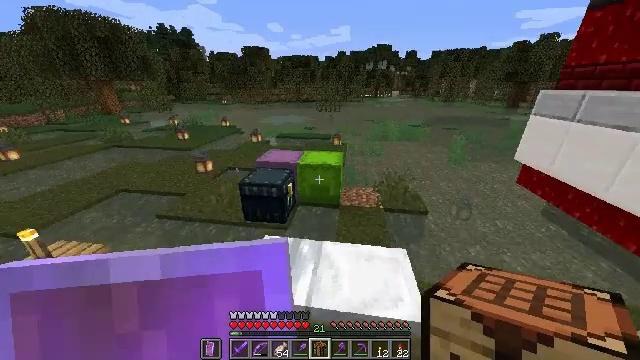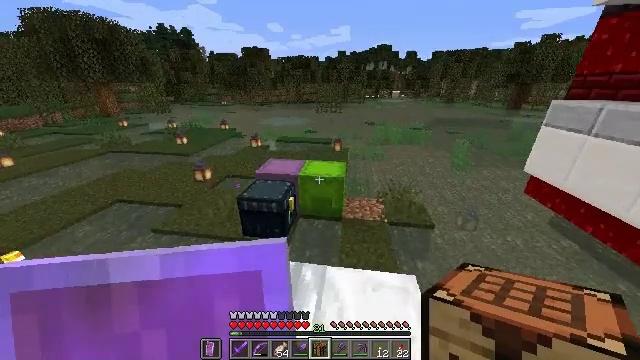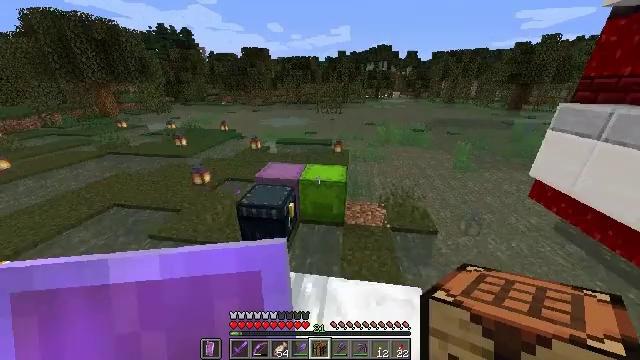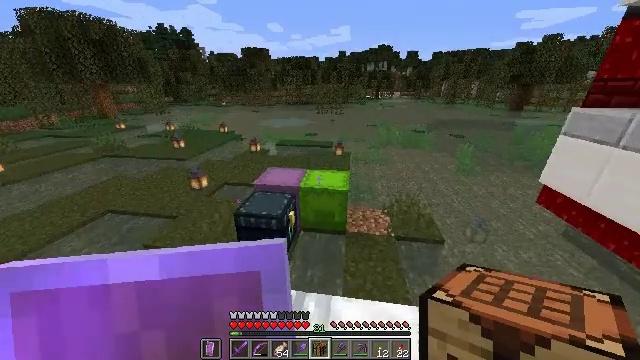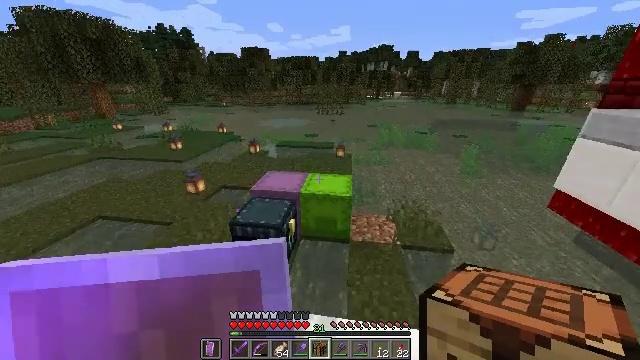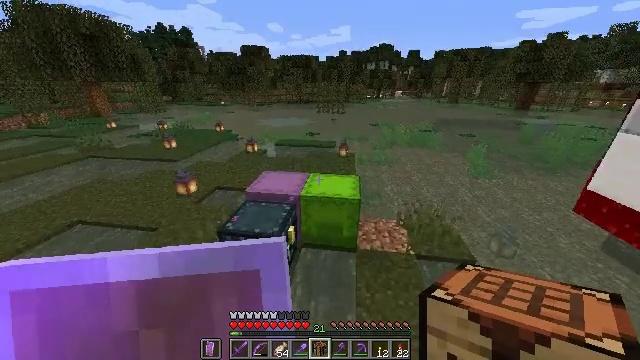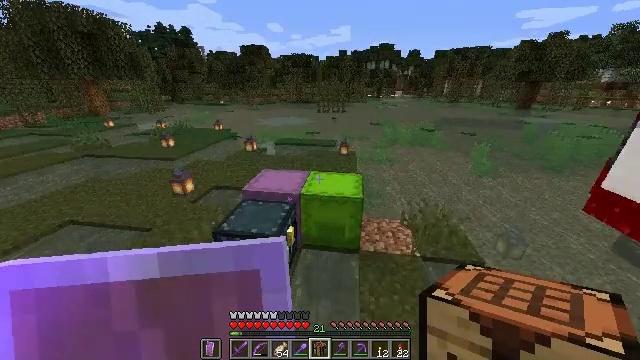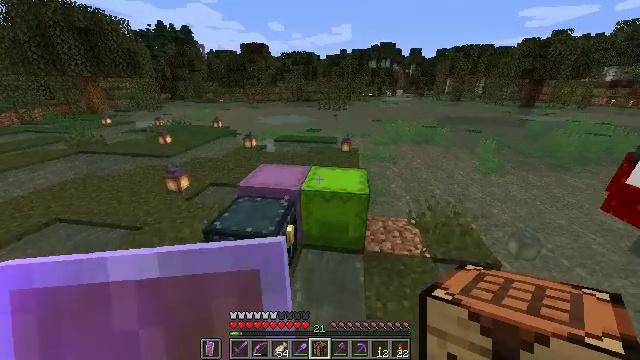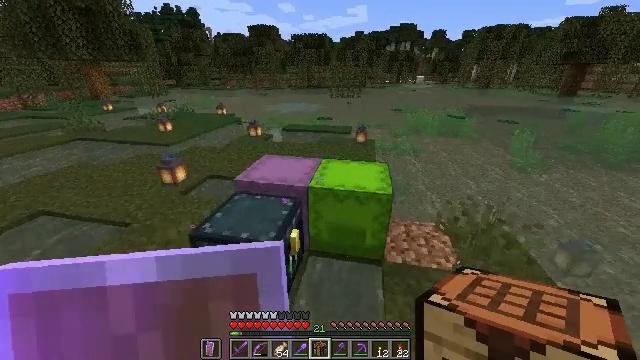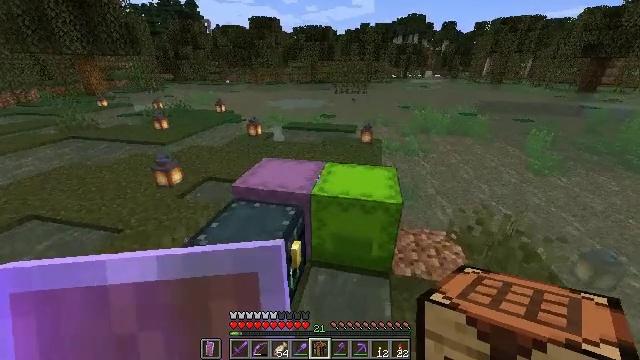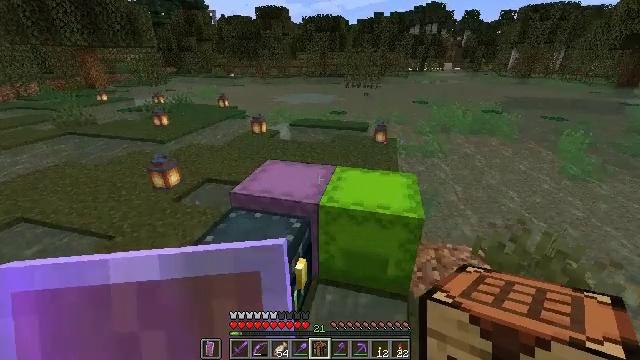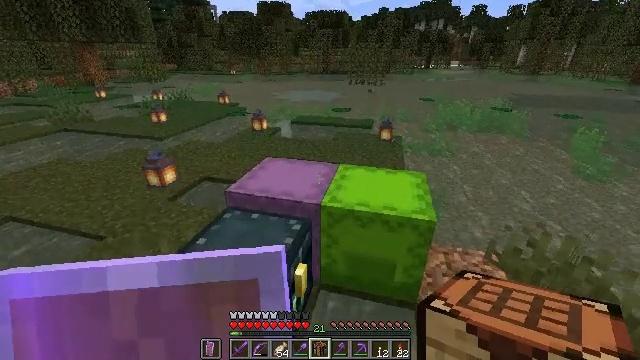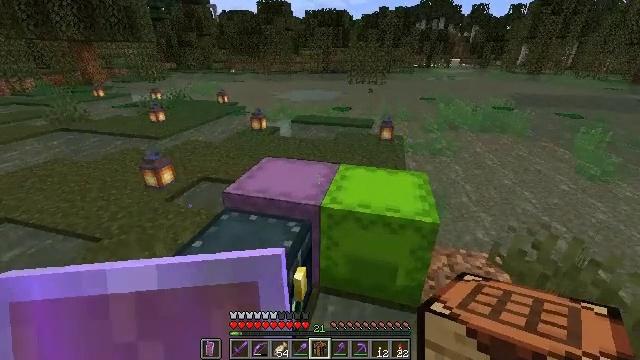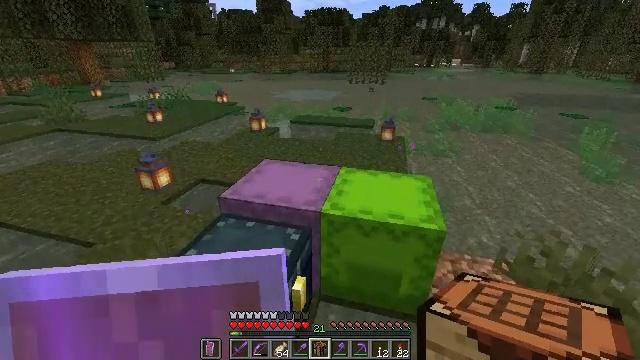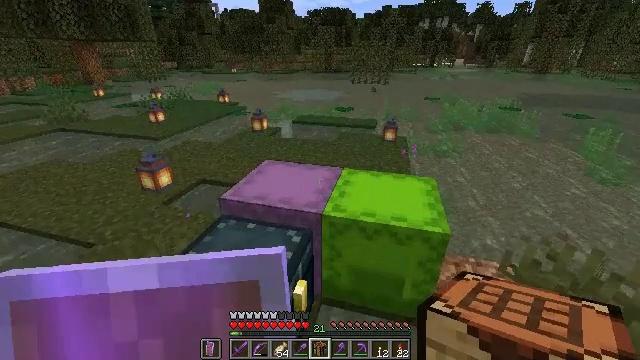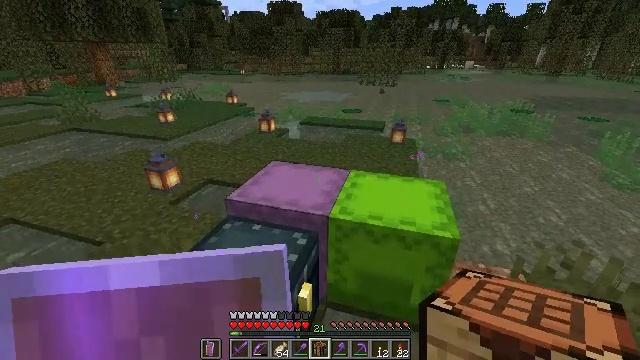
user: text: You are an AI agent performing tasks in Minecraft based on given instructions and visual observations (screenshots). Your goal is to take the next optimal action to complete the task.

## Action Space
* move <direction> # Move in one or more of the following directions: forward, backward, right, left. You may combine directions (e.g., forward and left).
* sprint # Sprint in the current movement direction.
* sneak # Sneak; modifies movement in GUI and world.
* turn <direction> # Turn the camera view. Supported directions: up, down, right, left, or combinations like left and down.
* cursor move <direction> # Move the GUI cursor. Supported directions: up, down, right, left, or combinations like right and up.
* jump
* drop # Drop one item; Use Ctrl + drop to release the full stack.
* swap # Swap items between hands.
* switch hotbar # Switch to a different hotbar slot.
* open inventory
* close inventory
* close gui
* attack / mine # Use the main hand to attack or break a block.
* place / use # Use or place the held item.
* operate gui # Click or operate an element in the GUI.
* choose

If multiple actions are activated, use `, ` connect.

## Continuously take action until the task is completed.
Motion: motion action
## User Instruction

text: Break the lime shulker box to relocate it.
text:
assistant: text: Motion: move forward, sprint, jump
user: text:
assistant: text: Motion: move forward, sprint, jump
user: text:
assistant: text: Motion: move forward, sprint
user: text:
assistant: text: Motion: move forward, sprint
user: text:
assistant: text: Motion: move forward, sprint
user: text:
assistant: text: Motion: move forward, sprint
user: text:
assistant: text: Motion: no_op
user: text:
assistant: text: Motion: turn left and down
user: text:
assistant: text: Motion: no_op
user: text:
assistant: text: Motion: turn left
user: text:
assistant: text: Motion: no_op
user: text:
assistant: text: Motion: no_op
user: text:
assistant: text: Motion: no_op
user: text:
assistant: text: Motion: no_op
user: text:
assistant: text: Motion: turn left
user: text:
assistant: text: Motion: no_op
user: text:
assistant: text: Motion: no_op
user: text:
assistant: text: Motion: no_op
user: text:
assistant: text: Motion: no_op
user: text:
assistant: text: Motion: no_op
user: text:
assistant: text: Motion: no_op
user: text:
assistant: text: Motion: no_op
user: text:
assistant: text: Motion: use / place
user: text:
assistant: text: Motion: use / place
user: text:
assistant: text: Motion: use / place
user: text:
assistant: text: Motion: no_op
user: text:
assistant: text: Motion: no_op
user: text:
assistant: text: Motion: no_op
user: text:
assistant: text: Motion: no_op
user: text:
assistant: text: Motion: no_op